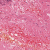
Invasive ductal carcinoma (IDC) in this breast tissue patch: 0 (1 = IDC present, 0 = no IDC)